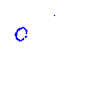
Particle: kaon